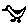
Label: bird